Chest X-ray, PA view. Patient: 68 years old, sex M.
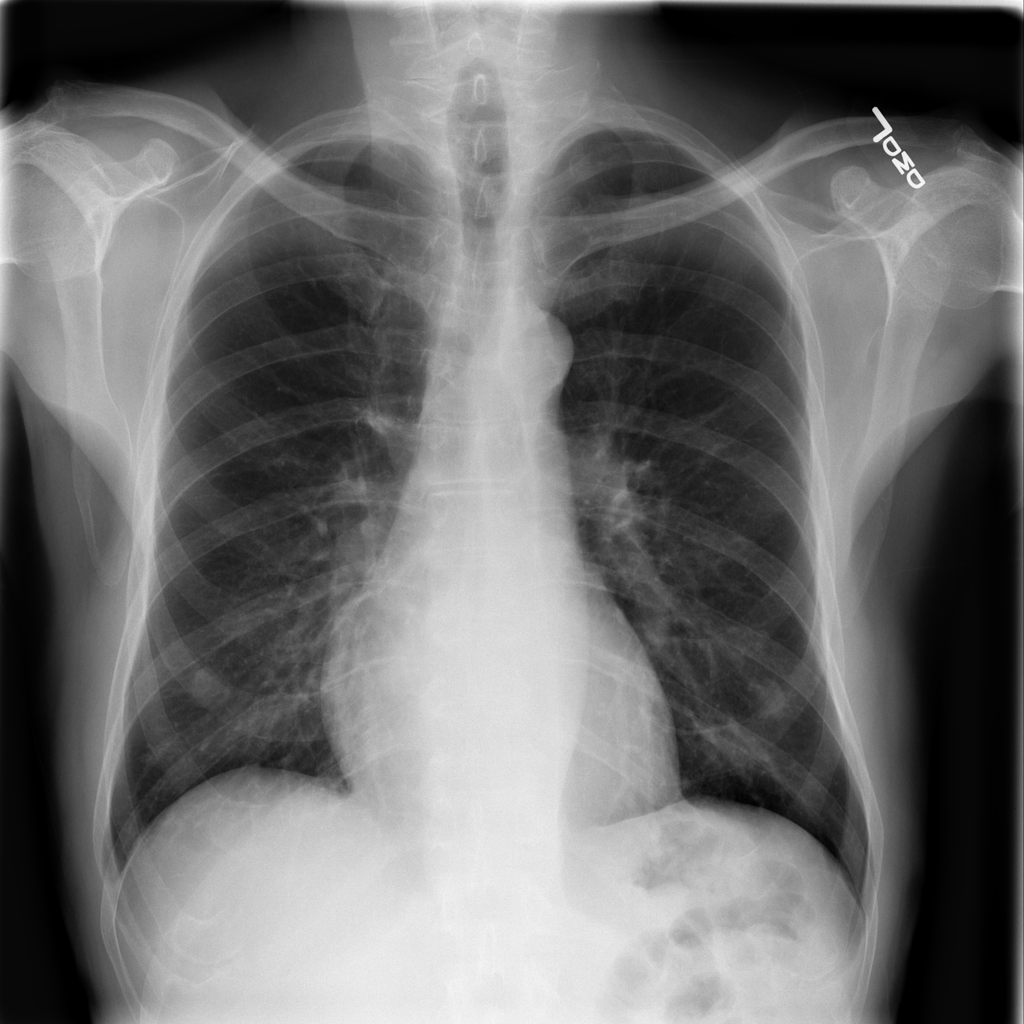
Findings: Infiltration